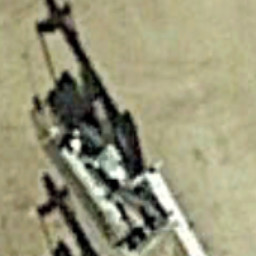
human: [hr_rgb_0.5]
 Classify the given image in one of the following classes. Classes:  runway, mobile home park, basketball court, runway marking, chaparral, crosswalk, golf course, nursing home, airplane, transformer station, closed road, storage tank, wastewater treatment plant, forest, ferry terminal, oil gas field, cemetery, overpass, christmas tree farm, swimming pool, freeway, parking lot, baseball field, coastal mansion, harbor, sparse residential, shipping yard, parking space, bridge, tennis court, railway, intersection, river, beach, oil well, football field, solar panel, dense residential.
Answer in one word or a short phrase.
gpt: oil well